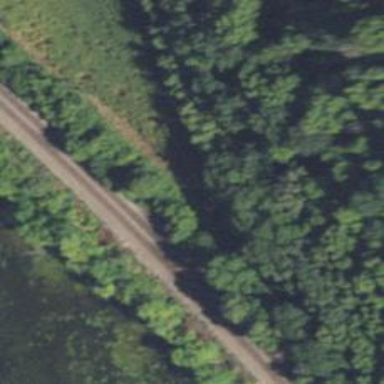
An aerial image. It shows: Railway track.